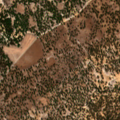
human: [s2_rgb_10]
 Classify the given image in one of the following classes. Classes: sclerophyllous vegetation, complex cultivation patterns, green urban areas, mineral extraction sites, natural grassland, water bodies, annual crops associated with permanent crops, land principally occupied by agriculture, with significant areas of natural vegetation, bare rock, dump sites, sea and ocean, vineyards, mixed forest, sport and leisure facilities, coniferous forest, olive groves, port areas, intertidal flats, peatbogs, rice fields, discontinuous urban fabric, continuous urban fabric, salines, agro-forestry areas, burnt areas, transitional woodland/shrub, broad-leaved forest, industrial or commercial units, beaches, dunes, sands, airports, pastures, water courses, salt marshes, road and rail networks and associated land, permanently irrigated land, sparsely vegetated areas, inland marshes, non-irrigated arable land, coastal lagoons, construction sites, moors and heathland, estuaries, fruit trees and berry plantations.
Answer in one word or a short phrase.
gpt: broad-leaved forest, mixed forest